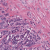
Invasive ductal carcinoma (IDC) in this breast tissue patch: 1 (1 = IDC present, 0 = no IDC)